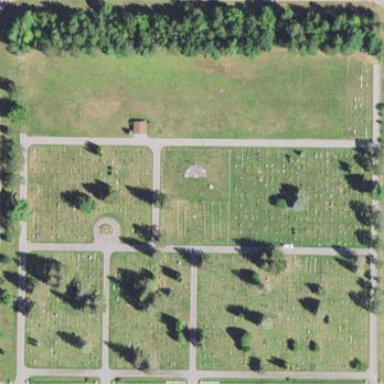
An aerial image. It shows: Cemetery.